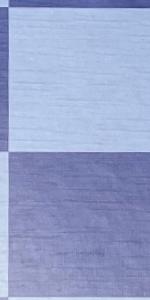
Label: Empty